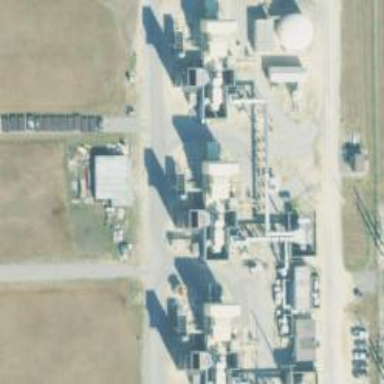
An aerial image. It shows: Gas turbine generator is in use.